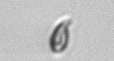
Label: Cryptophyta